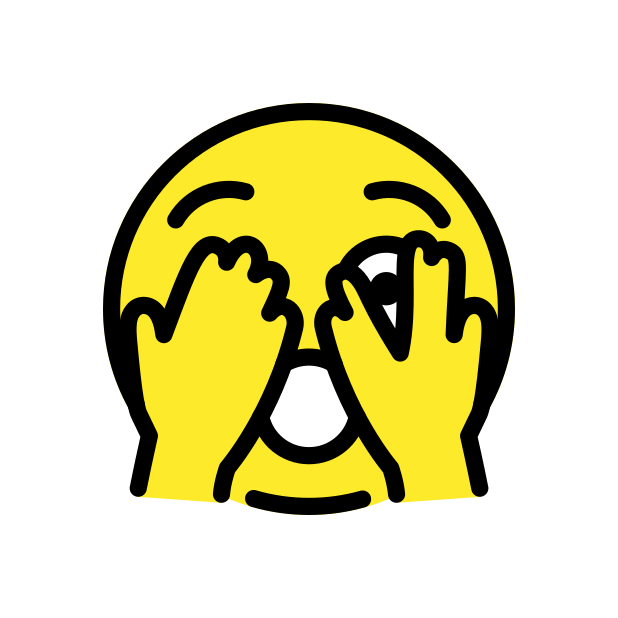
face with peeking eye